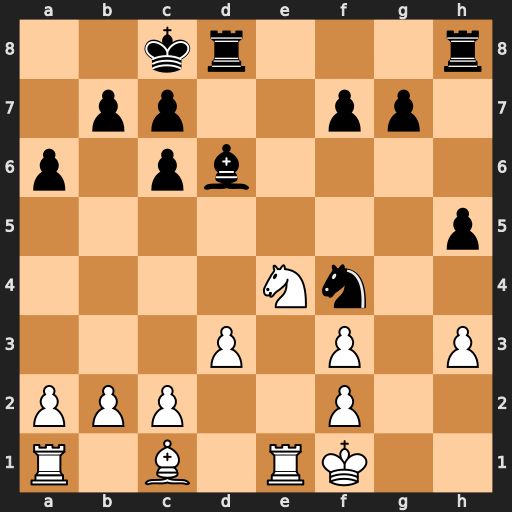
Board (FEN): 2kr3r/1pp2pp1/p1pb4/7p/4Nn2/3P1P1P/PPP2P2/R1B1RK2
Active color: w
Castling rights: -
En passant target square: -
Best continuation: Nxd6+ cxd6 Bxf4